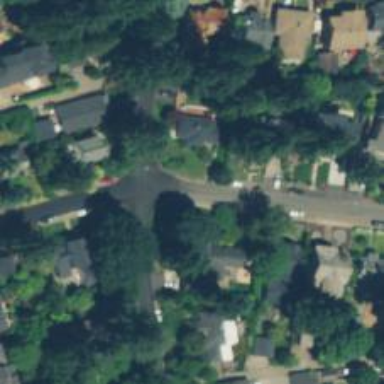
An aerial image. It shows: Residential road with sidewalk on the left.